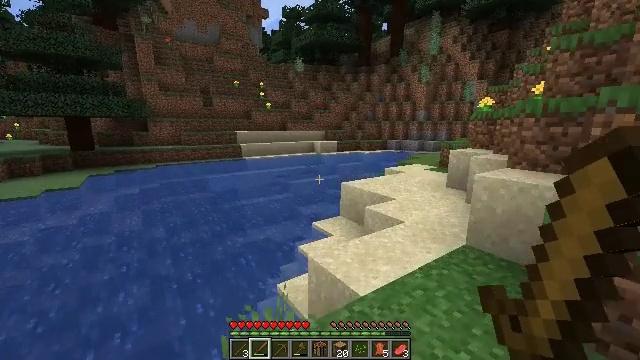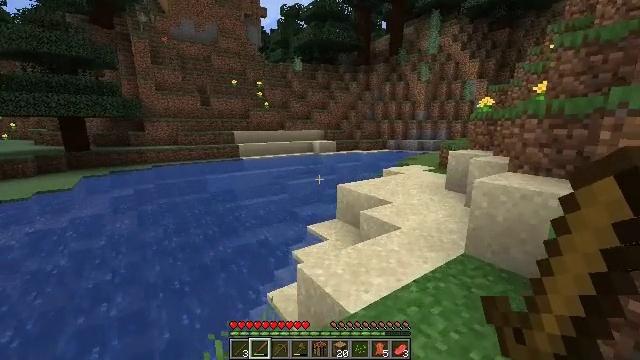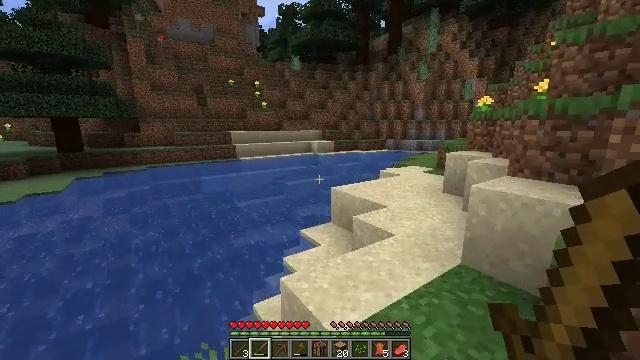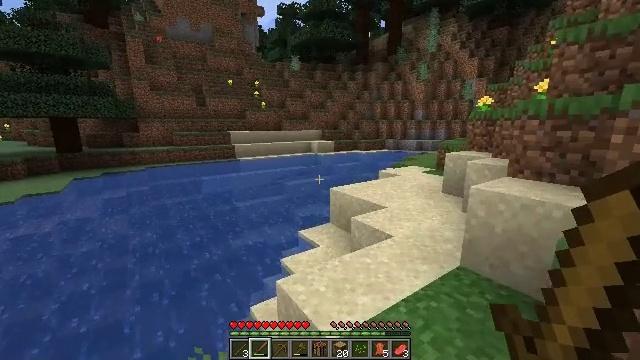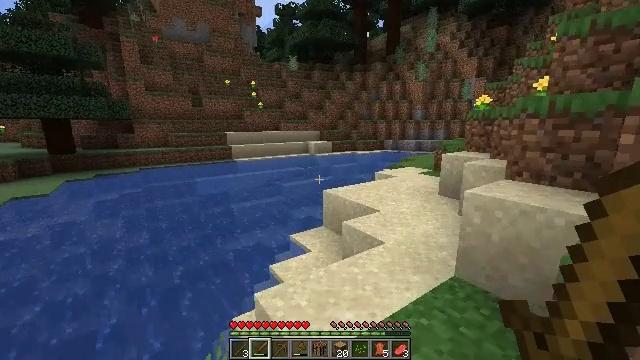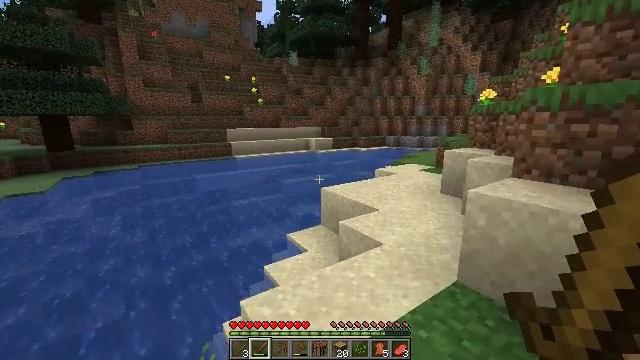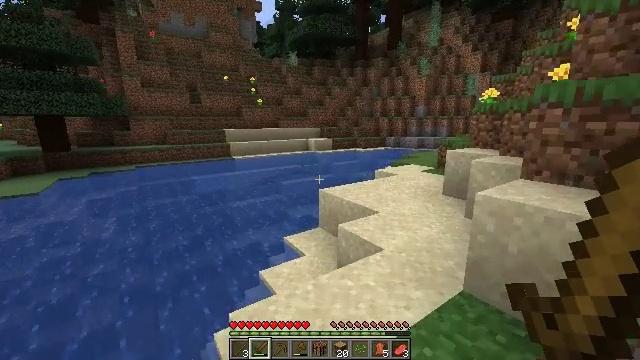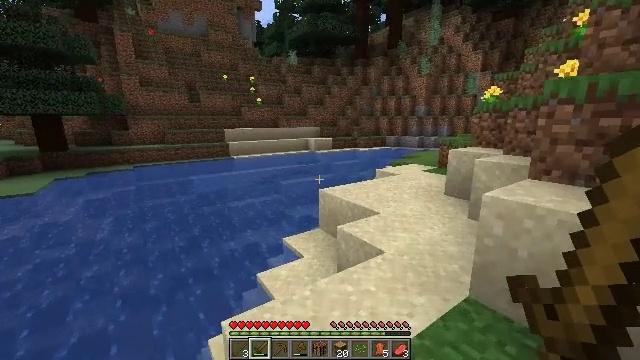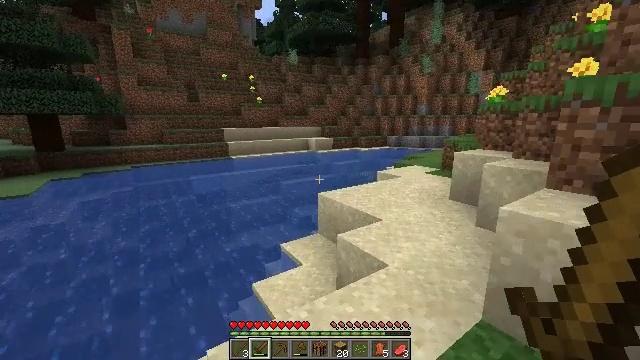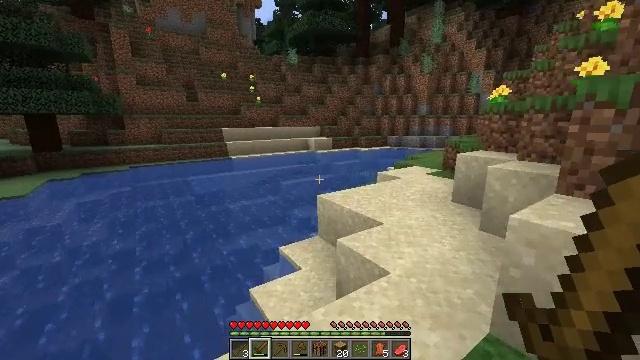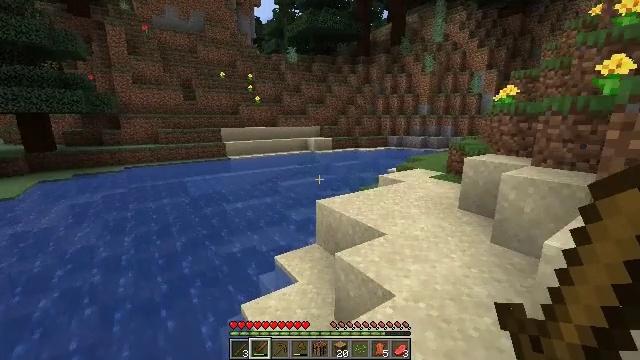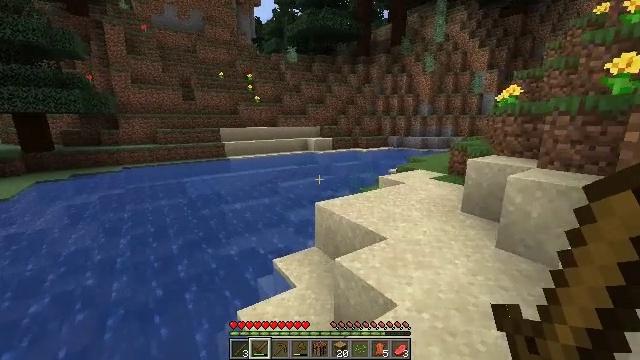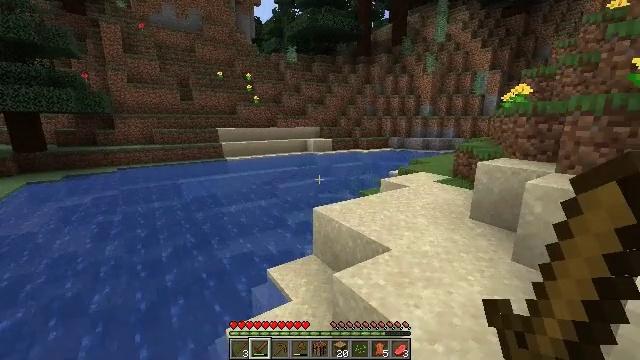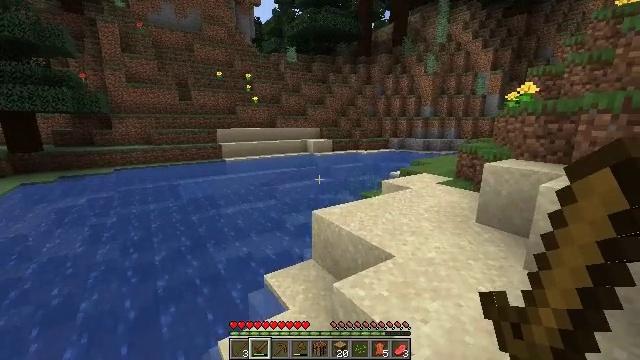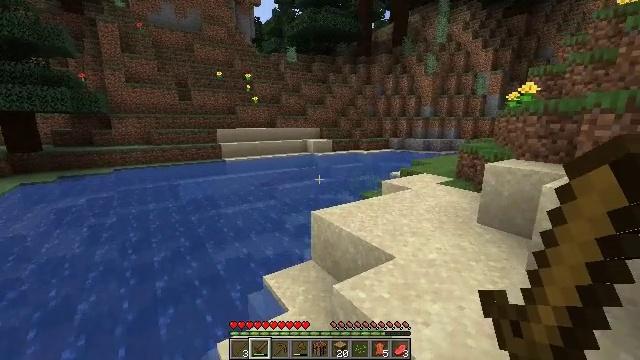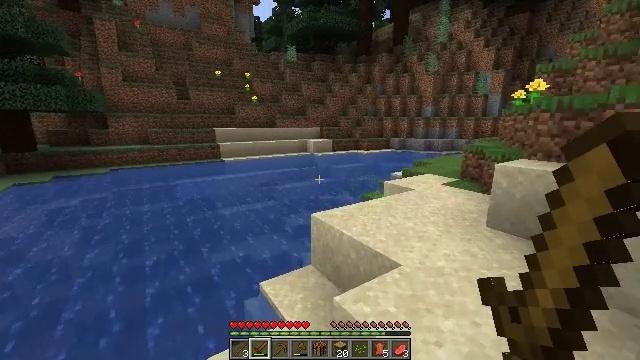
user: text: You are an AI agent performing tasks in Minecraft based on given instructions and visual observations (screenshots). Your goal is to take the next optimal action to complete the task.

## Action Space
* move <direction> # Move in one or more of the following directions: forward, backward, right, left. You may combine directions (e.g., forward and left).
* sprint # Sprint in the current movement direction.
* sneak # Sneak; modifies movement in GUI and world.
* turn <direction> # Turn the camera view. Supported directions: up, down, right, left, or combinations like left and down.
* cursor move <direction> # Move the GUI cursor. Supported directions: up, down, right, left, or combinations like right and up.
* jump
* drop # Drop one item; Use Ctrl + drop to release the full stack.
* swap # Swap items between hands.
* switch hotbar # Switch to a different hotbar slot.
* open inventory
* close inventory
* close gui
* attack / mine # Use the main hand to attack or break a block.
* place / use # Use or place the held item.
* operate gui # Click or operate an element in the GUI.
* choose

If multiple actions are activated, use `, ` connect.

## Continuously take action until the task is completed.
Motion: motion action
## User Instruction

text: Gather spruce log by chopping the tree.
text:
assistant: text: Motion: move forward and move right
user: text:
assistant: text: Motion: move forward and move right
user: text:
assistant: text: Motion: move forward and move right
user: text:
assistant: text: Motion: move forward and move right
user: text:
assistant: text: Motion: move forward
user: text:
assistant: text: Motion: move forward
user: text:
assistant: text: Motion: move forward
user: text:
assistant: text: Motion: move forward
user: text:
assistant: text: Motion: move forward
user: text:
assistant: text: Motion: move forward
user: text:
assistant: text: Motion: move forward
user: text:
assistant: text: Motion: move forward
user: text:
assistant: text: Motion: move forward
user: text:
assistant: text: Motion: move forward
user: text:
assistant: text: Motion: move forward
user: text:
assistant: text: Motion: move forward
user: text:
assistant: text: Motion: move forward, turn left and up
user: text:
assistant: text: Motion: move forward, turn left and up
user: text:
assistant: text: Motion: move forward, turn left and up
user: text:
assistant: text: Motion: move forward and move right, turn up
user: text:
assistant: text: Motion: move forward and move right
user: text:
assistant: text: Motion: move forward and move right
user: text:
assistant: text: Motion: move forward and move right
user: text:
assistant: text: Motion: move forward and move right
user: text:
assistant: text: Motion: move forward and move right
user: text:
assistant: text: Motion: move forward and move right
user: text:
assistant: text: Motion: move forward and move right
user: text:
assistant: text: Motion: move forward and move right, turn down
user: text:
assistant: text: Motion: move forward and move right, turn left and down
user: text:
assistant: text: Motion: move forward, turn left and down